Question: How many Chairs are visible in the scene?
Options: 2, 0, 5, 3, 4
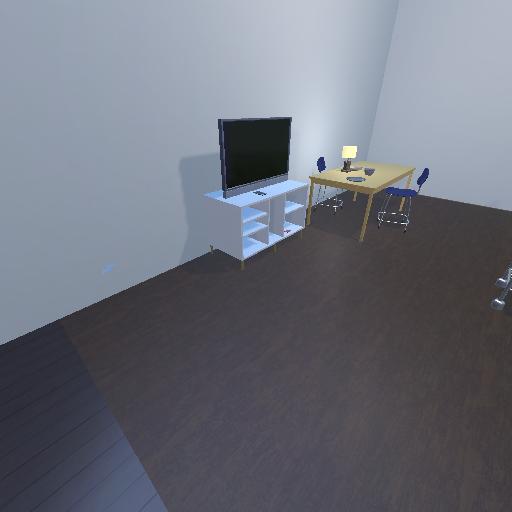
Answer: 2